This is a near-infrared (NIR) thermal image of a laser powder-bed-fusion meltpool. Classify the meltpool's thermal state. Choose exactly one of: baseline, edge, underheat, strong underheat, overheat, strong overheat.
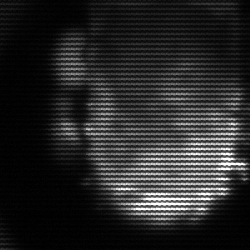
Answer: baseline